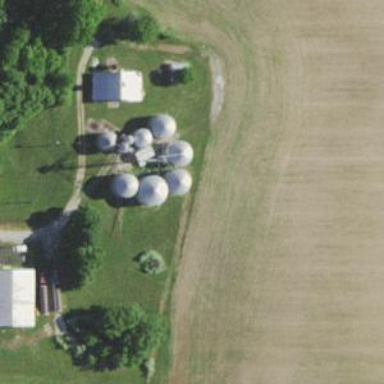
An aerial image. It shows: Silo.